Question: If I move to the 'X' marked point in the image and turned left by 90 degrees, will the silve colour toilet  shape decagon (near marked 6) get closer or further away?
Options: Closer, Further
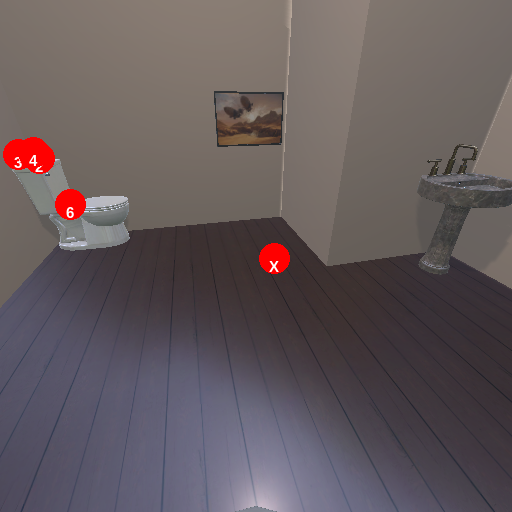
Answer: Closer